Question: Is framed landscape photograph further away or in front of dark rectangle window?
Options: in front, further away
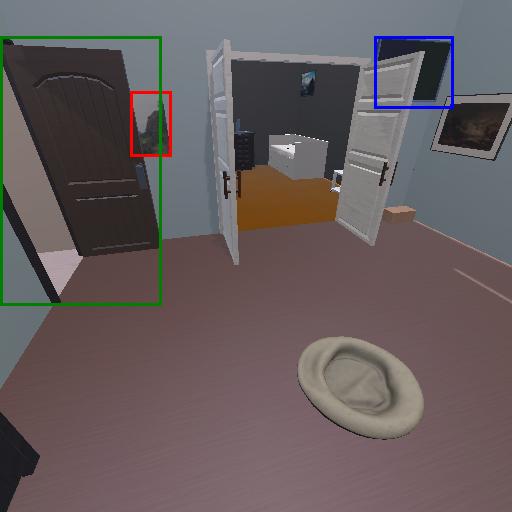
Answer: in front